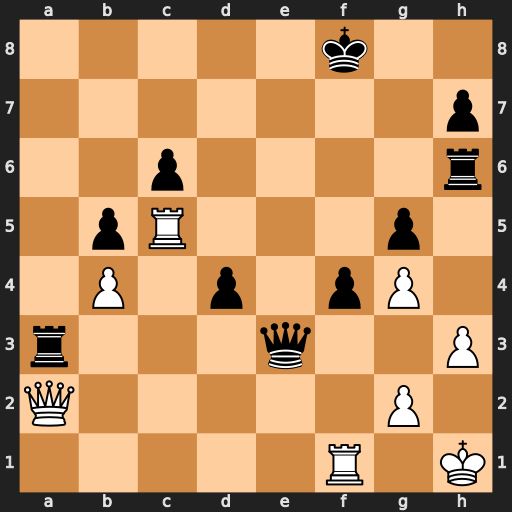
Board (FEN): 5k2/7p/2p4r/1pR3p1/1P1p1pP1/r3q2P/Q5P1/5R1K
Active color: w
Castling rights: -
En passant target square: -
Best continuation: Rf5+ Ke7 Qf7+ Kd6 Qf8+ Qe7 Qxh6+